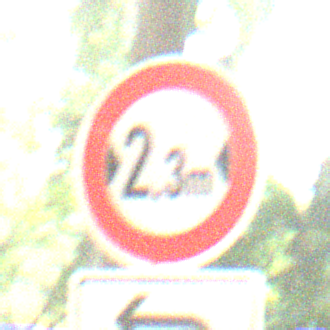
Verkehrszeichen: TatsaechlicheBreite2Komma3
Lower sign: RichtungsangabeDurchPfeile2
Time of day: SunriseSunset
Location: Outdoor (Suburban)
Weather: Clear
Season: NotSpecified
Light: Natural